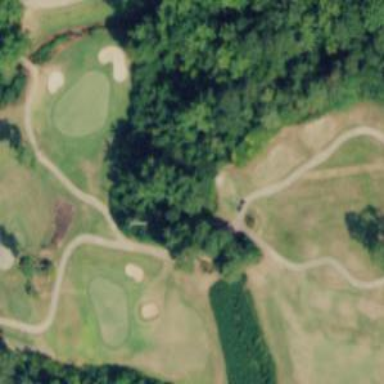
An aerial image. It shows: Golf tee.